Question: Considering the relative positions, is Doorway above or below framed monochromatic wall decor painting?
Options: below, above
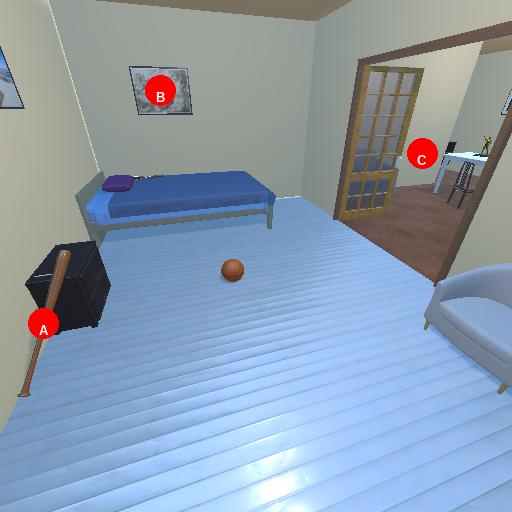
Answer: below